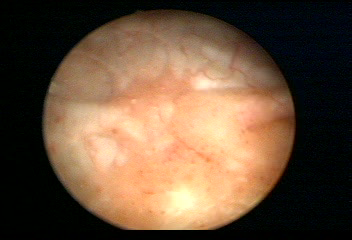
Modality: WLC
Class: Malignant
Subclass: LowGradePapillary
Lesion: L1
Stage: Ta
Morphology: Non-papillary
Bladder cancer association: Yes